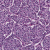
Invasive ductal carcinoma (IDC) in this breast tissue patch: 1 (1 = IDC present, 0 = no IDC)